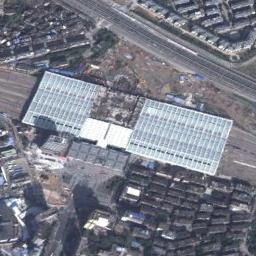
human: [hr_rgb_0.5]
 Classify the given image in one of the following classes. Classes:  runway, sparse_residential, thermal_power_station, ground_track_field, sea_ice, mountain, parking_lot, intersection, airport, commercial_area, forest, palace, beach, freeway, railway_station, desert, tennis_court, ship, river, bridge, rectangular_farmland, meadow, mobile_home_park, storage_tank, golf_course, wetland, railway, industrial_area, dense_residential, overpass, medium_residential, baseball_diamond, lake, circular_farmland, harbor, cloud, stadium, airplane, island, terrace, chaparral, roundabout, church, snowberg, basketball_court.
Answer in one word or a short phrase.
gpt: railway_station